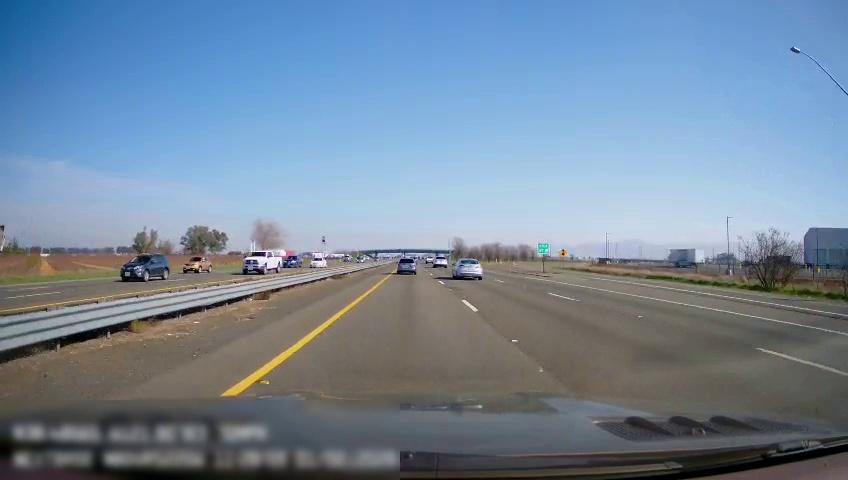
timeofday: Day
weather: Sunny
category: Drivable Space
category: Drivable Space
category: Vehicles | Truck
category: Vehicles | SUV
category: Vehicles | Car
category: Vehicles | SUV
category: Vehicles | SUV
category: Vehicles | SUV
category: Vehicles | SUV
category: Vehicles | SUV
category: Lanes | Current Lane
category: Lanes | Current Lane
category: Lanes | Alternate Lane
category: Lanes | Alternate Lane
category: Lanes | Alternate Lane
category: Lanes | Opposite Lane
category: Lanes | Opposite Lane
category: Lanes | Opposite Lane
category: Lanes | Opposite Lane
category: Traffic | Signs